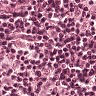
Metastatic tissue present: no